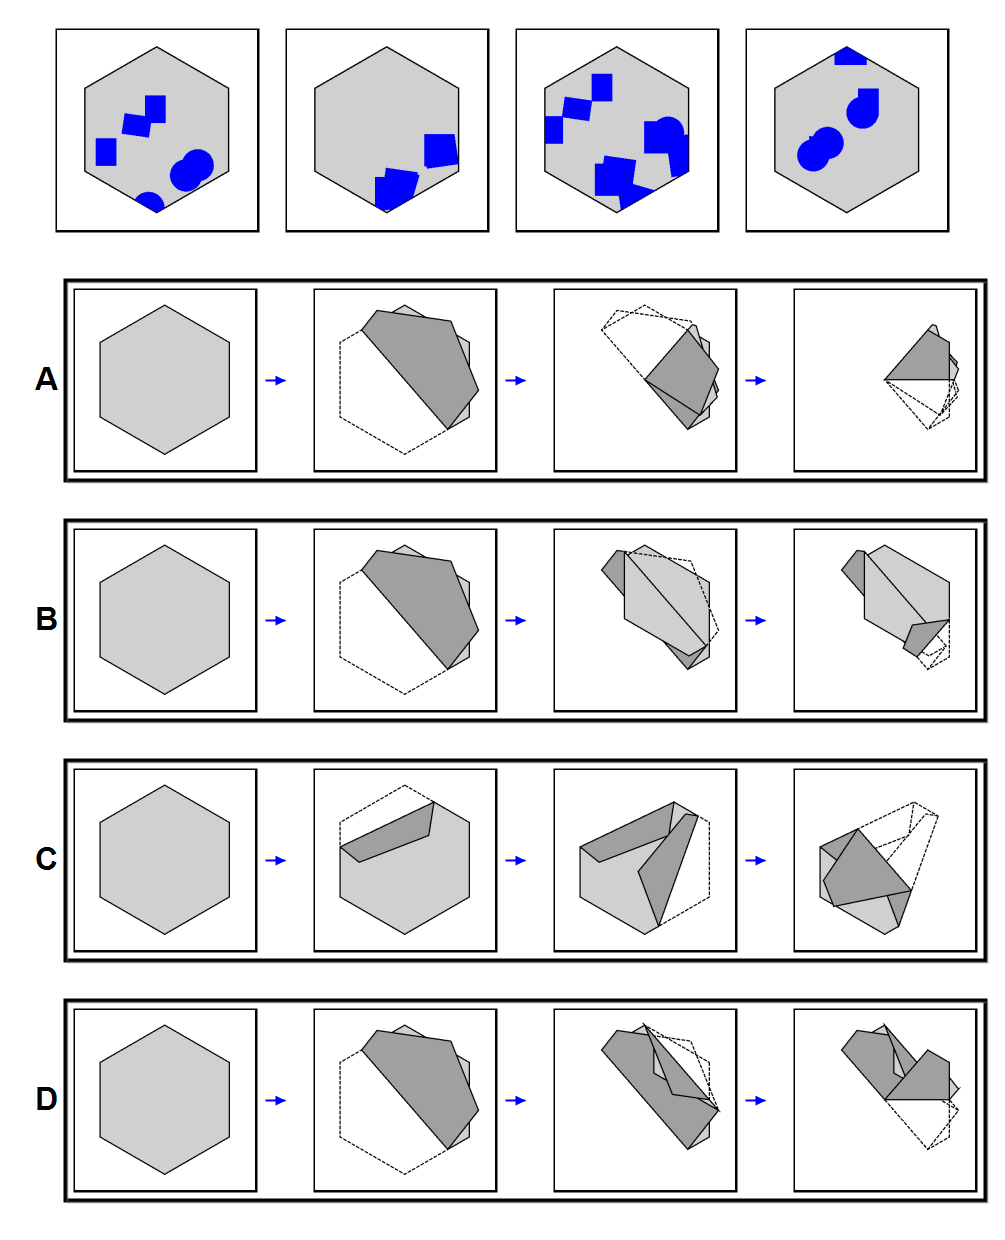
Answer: B